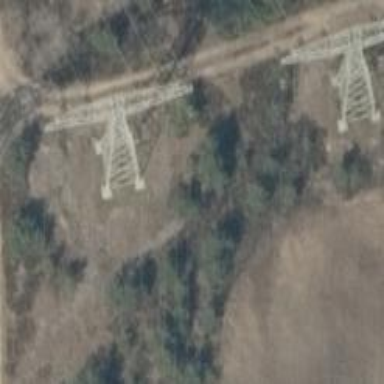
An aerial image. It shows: Lattice tower structure used for power transmission. The power lines are managed in straight line configuration.